Question: I need to paint a color in the white space inside the alphabet A using canvas. How can I do this?
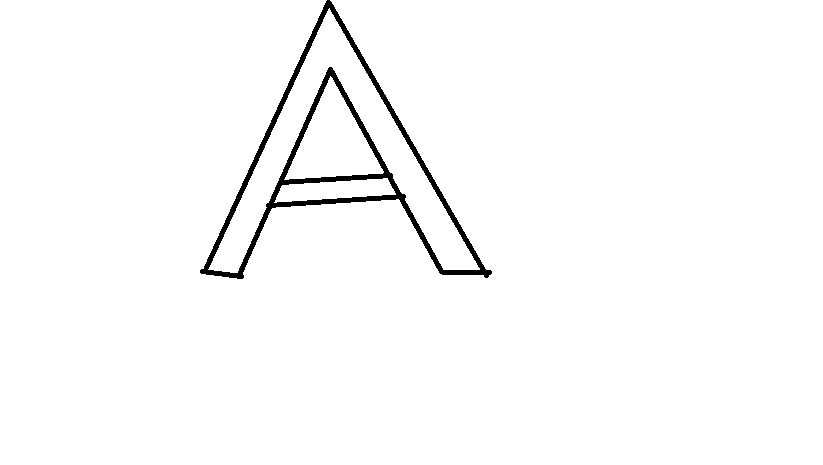
Answer: Use a Paint color while drawing the polygons. Example:
'''
Paint red = new Paint();
red.setColor(android.graphics.Color.RED);
red.setStyle(Paint.Style.FILL);
Path path = new Path();
path.moveTo(point1.x, point1.y);
path.lineTo(point2.x, point2.y);
path.moveTo(point2.x, point2.y);
path.lineTo(point3.x, point3.y);
path.moveTo(point3.x, point3.y);
path.lineTo(point1.x, point1.y);
path.close();
canvas.drawPath(path, red);
'''